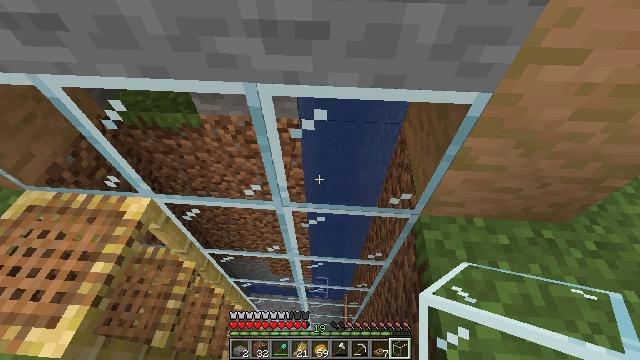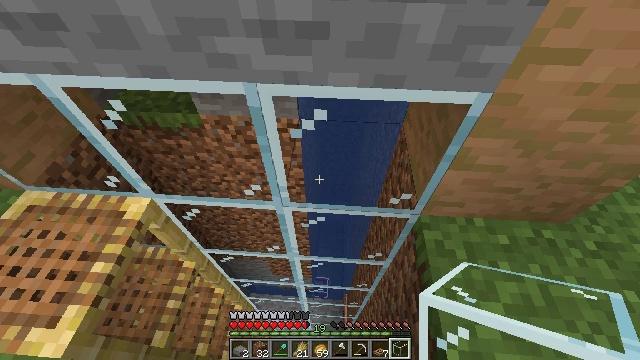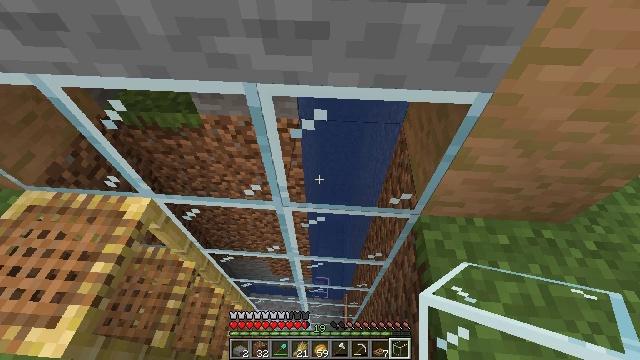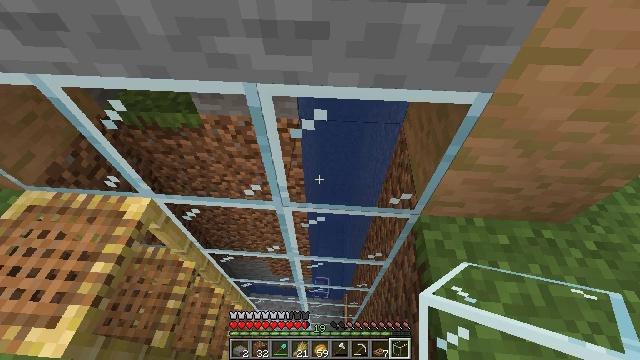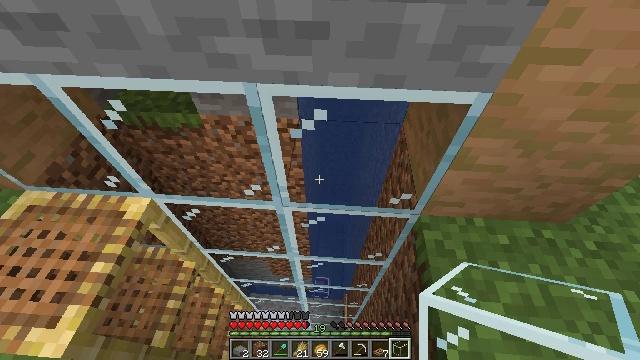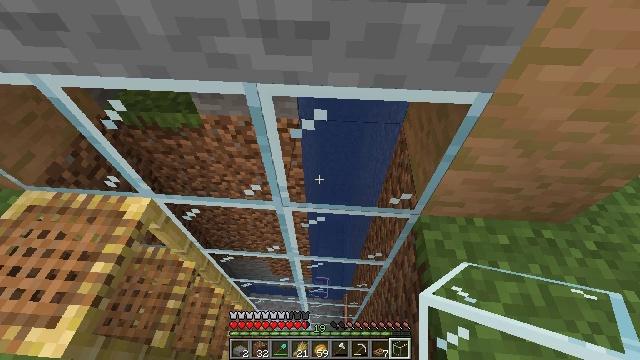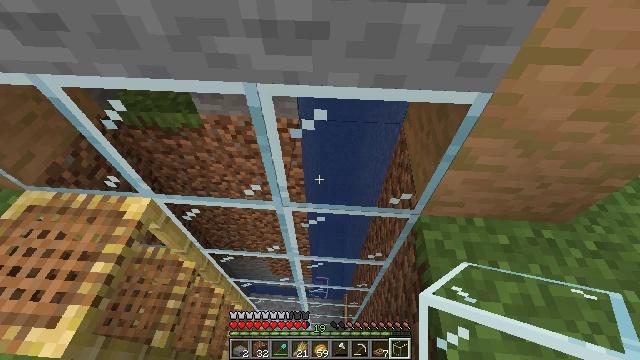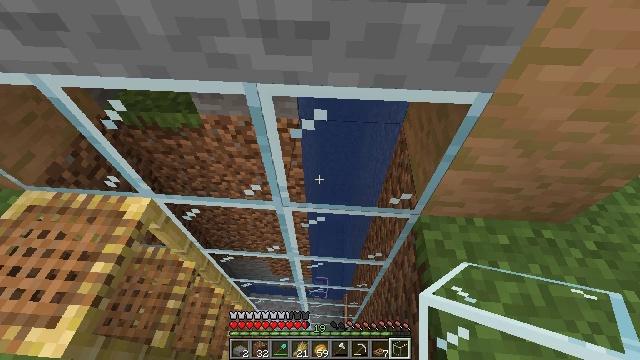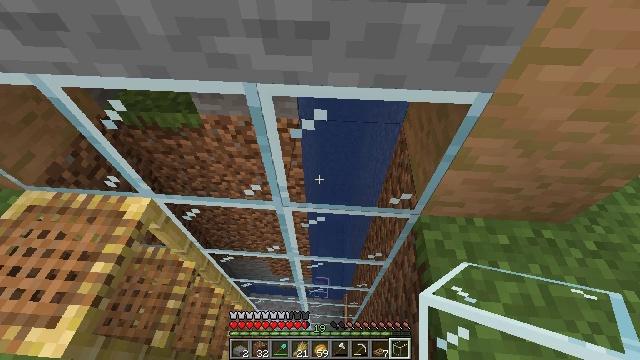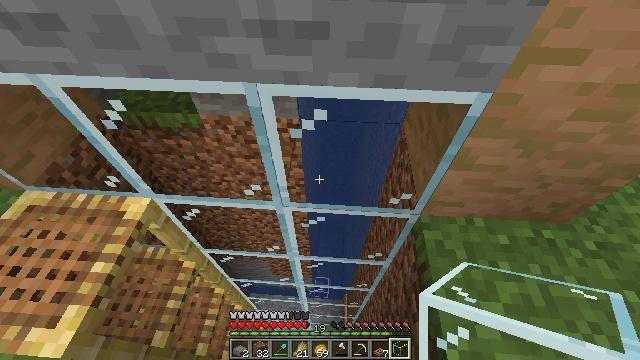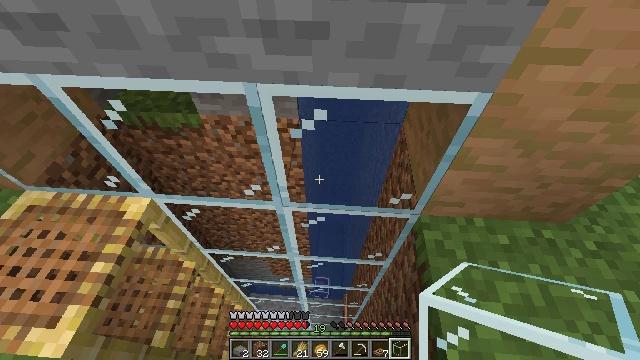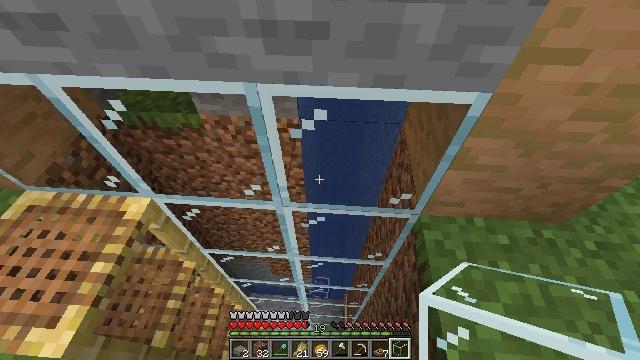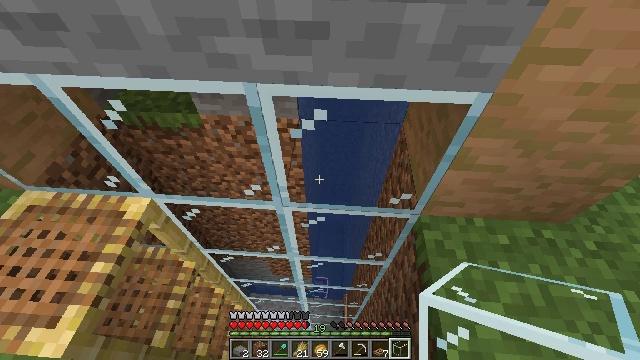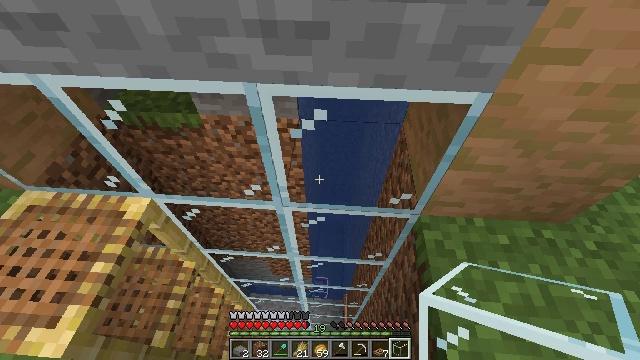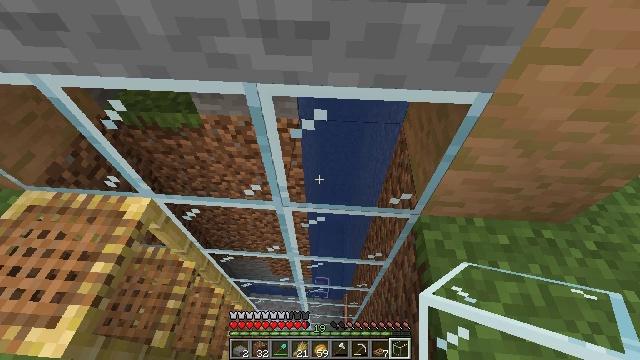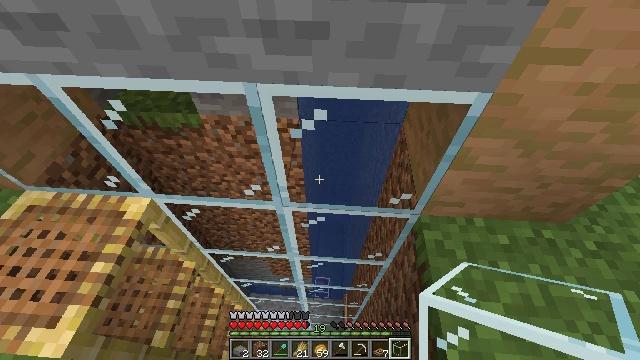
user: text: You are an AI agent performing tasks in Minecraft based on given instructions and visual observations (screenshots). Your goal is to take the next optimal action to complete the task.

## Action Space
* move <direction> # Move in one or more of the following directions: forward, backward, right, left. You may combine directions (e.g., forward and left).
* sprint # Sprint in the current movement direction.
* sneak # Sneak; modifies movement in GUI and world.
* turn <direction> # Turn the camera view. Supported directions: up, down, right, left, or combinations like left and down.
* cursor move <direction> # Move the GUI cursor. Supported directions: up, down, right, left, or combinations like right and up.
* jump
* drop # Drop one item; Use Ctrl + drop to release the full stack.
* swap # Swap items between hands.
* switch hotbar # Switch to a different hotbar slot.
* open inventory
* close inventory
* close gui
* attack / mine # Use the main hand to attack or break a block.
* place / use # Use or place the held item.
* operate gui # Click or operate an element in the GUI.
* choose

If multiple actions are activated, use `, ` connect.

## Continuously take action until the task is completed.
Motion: motion action
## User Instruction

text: Create a jungle sign in the crafting grid.
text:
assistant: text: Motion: no_op
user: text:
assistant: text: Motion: no_op
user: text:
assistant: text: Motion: no_op
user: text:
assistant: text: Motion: no_op
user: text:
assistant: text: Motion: no_op
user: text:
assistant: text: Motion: no_op
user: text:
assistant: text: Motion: no_op
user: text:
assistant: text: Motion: no_op
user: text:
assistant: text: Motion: no_op
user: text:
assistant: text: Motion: no_op
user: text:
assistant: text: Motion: no_op
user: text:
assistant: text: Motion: no_op
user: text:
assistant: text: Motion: no_op
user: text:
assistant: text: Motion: no_op
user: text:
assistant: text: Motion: no_op
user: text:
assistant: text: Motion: no_op
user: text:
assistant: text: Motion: no_op
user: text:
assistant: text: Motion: no_op
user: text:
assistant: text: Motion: no_op
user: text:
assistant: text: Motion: no_op
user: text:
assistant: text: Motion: no_op
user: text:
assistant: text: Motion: no_op
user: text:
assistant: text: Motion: no_op
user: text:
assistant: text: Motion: no_op
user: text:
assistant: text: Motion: no_op
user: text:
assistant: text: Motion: no_op
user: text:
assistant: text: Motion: no_op
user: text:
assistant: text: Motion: no_op
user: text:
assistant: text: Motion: no_op
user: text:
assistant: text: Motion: no_op